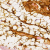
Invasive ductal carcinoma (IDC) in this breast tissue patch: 0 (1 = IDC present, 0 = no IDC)